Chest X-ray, PA view. Patient: 19 years old, sex F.
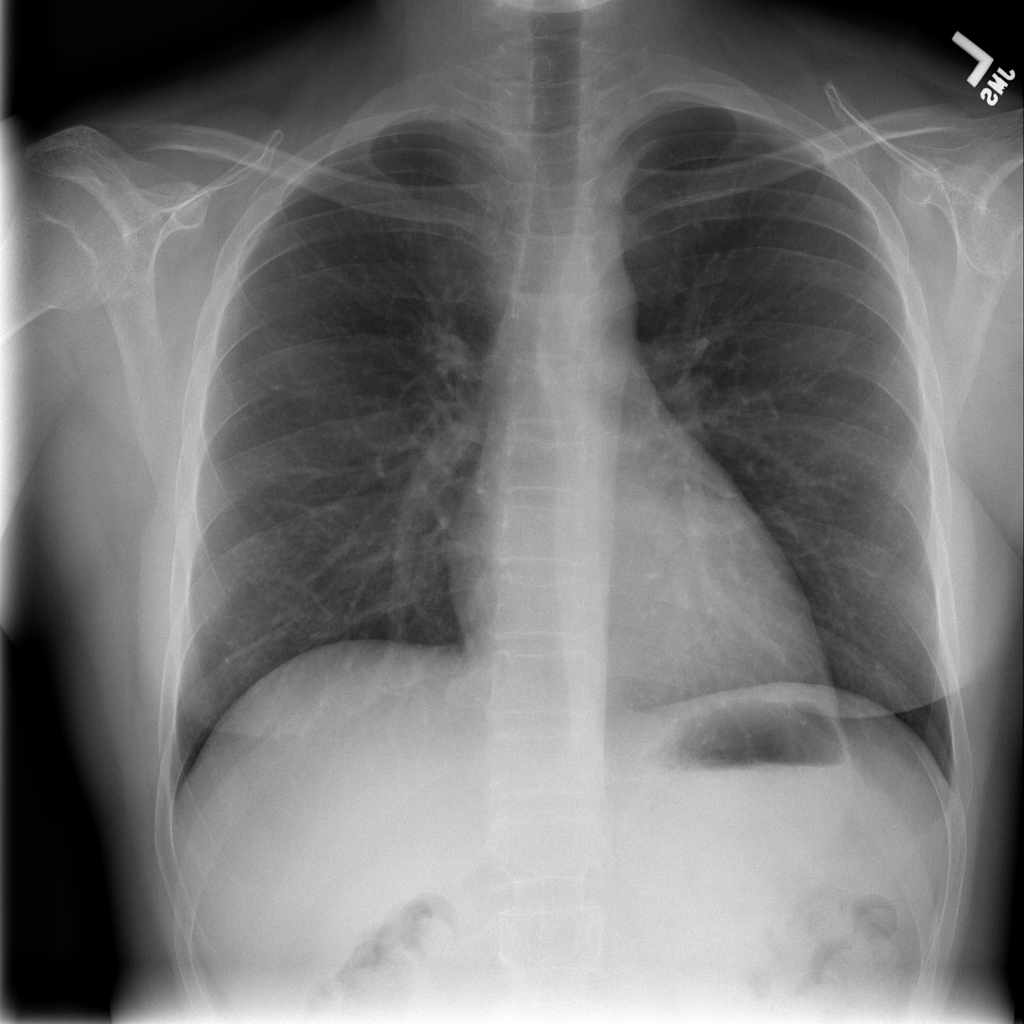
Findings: No Finding